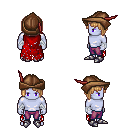
a pixel art fantasy rpg character, male body template, dark elf, purple skin, red tattered cape, magenta pants, light blonde pageboy hairstyle, leather cap, white cloth bandages, metal boots, four views (front, back, left, right), 2x2 character sprite sheet, small pixel art, hard edges, no anti-aliasing